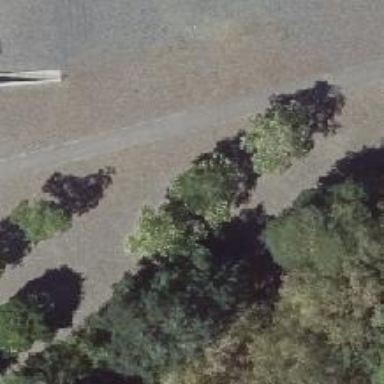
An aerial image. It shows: Urban area with deciduous broadleaved trees.